Aerial crown-view tile of a tropical tree (Barro Colorado Island, Panama), acquired 20240611:
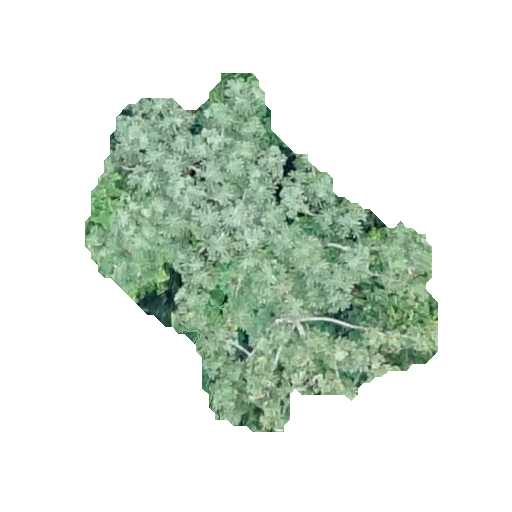
Species: Cecropia insignis
GBIF accepted scientific name: Cecropia insignis
Crown area: 117.665 m²